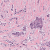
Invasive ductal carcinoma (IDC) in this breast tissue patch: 1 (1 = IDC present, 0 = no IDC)